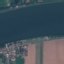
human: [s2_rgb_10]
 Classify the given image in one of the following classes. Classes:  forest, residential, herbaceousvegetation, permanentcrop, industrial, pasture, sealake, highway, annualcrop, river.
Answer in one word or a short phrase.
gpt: River